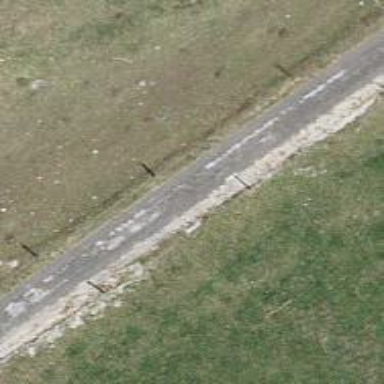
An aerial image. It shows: Well-maintained track road with grade 1 tracktype.